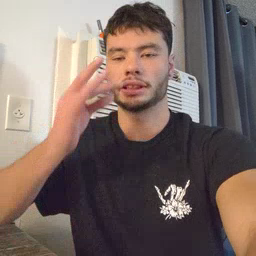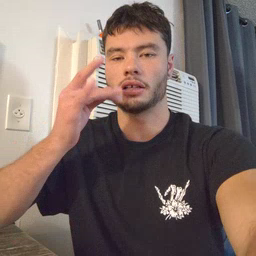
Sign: snack